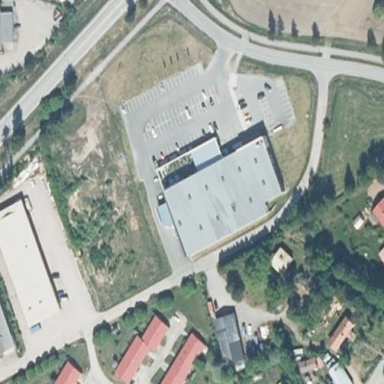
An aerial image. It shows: Retail building housing variety store.